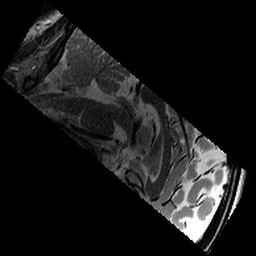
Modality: T2w
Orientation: sagittal
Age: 13
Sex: female
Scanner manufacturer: siemens
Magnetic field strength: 3 T
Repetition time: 9.23 s
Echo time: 0.067 s